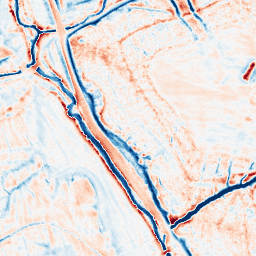
Category: edge_preserving
Decomposition family: guided
Decomposition parameters: radius: 4
eps: 0.001
Upsampling method: bspline
Upsampling parameters: scale: 4
Upsampling scale: 4